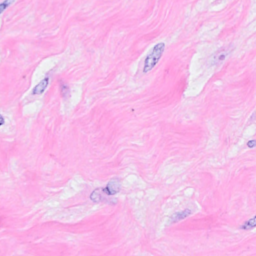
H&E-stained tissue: Breast